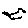
Label: bird